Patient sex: F
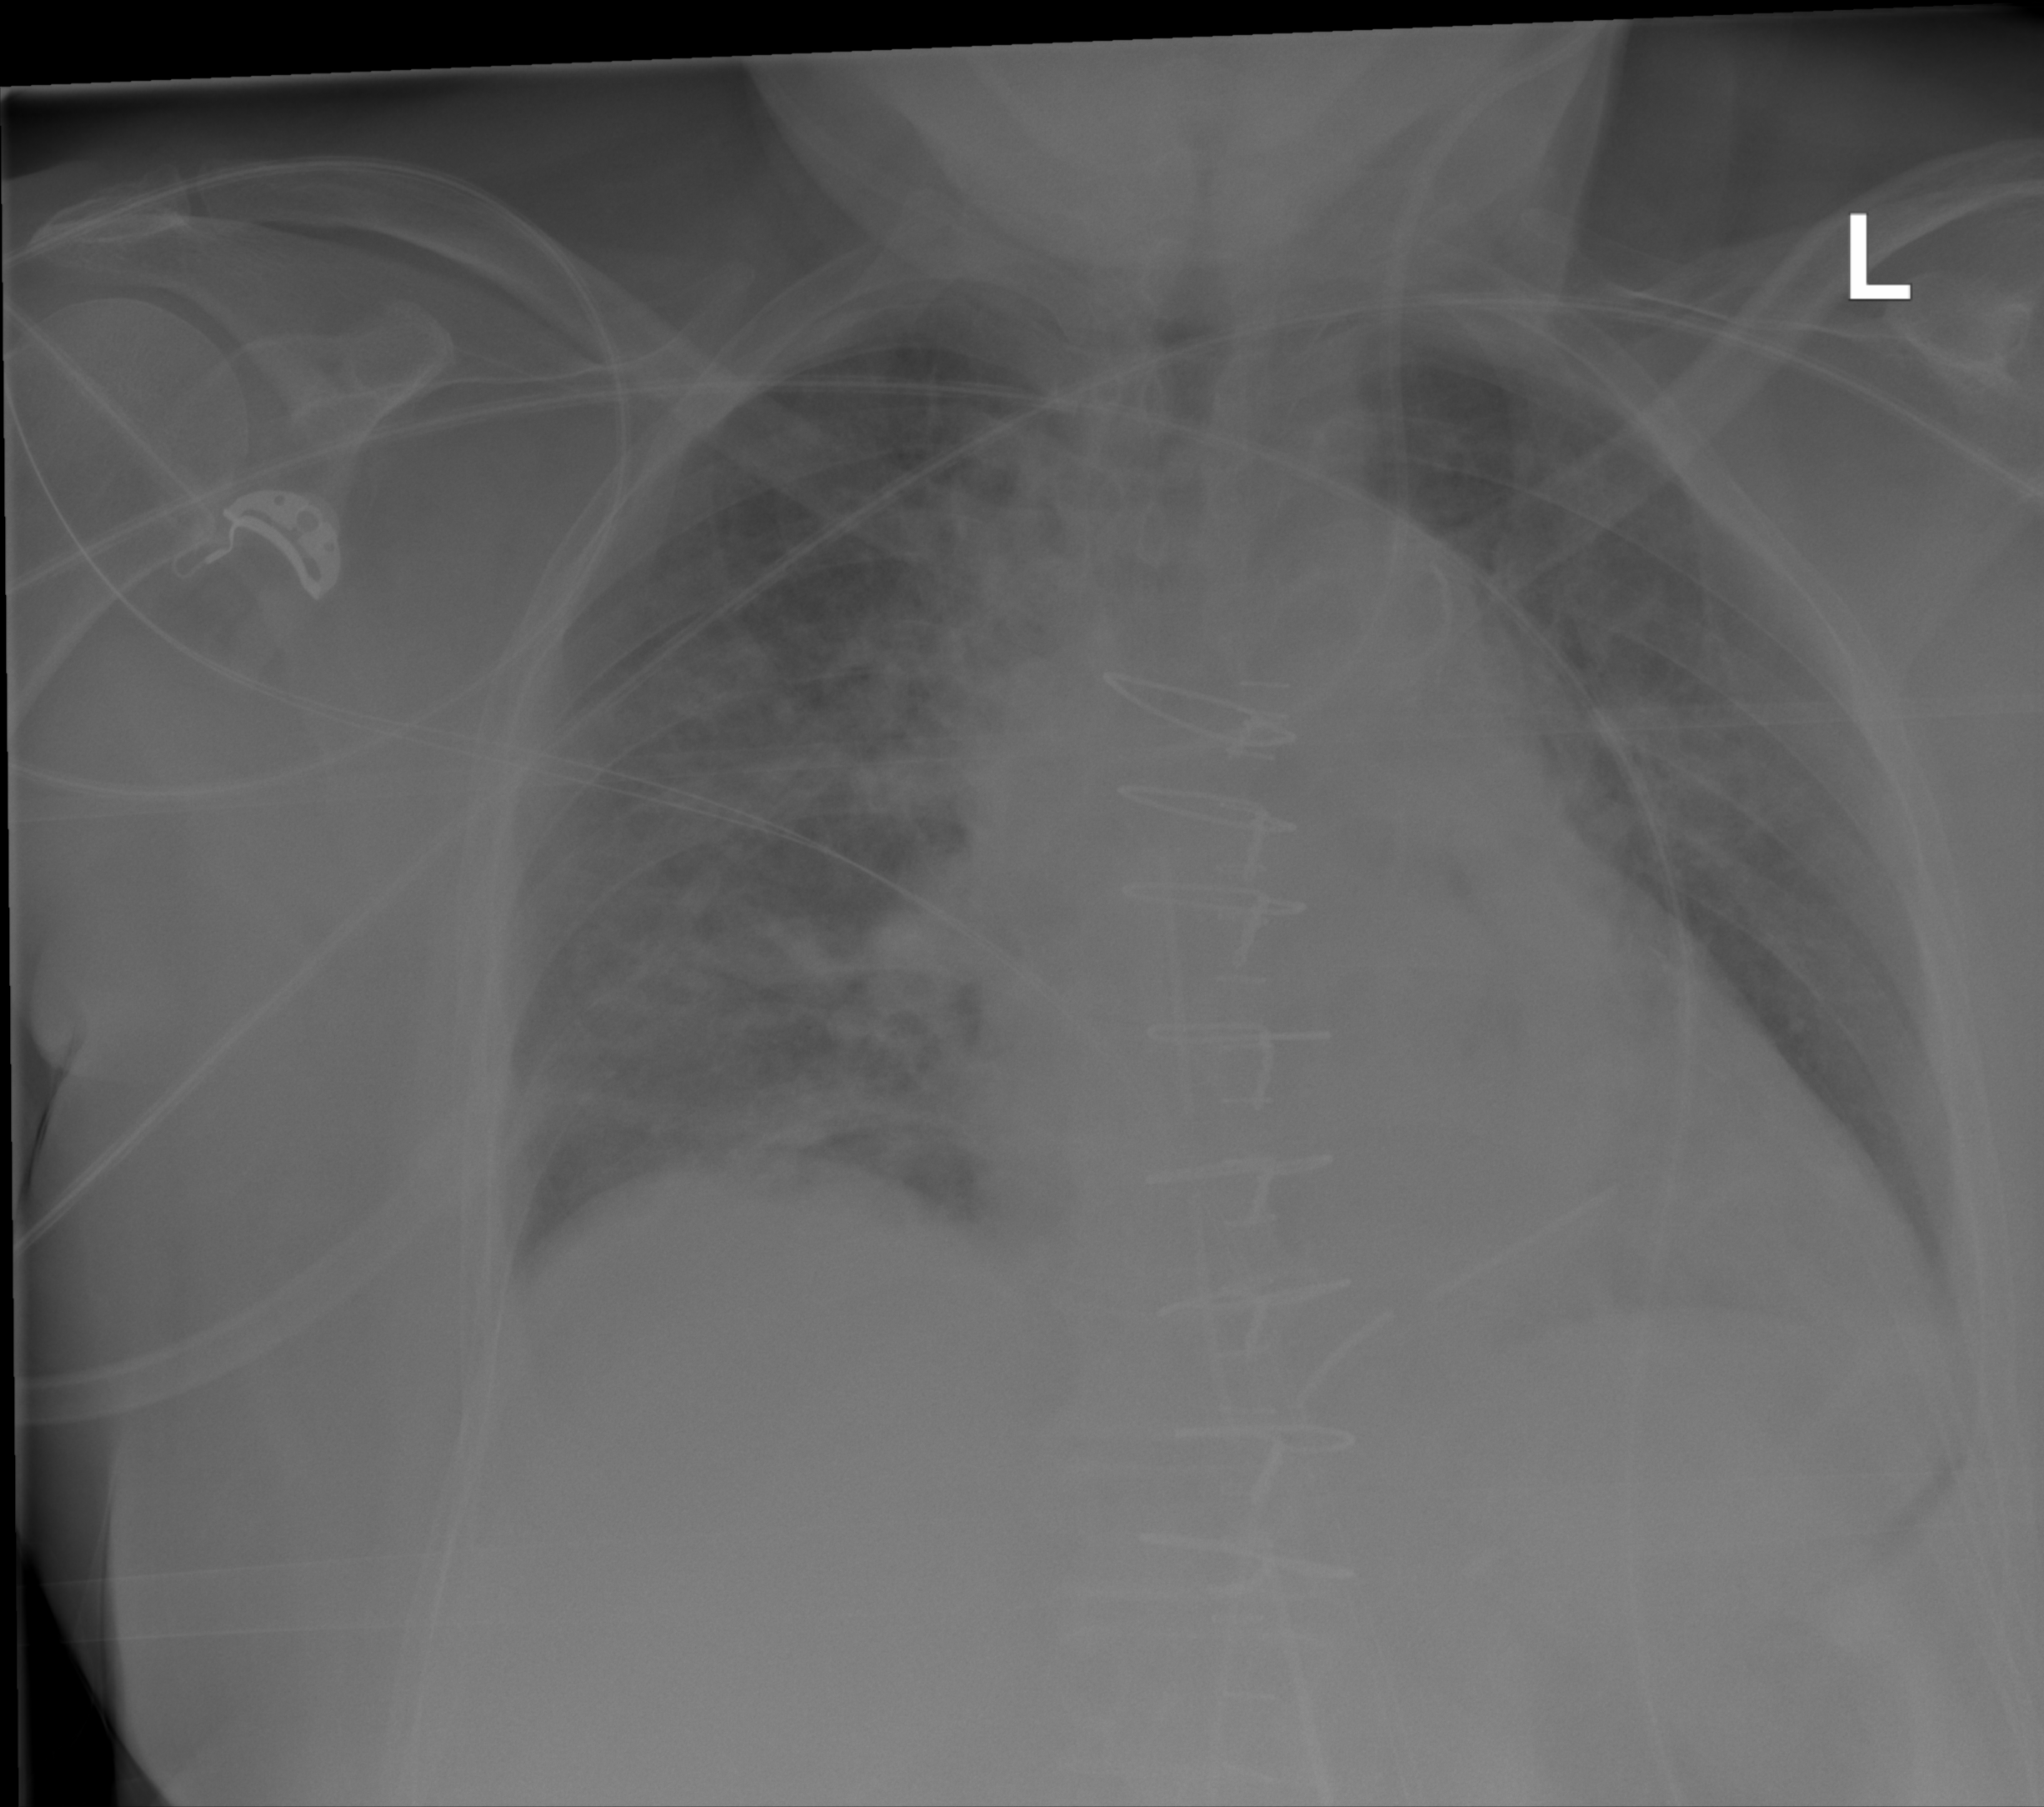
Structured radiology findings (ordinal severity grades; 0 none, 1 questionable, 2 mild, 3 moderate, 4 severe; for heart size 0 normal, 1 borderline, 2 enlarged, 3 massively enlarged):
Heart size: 1
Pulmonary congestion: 3
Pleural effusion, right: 0
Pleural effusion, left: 0
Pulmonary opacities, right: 3
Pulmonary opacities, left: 2
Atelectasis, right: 2
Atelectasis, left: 0